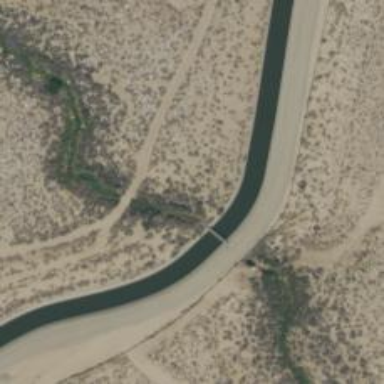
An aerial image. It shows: Aqueduct bridge.